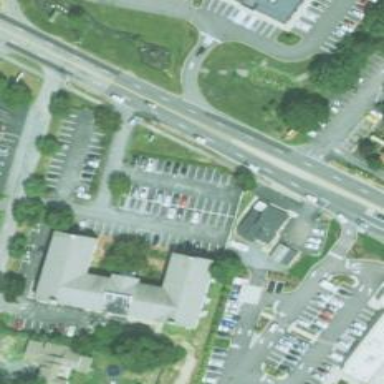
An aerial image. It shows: Parking space is available.